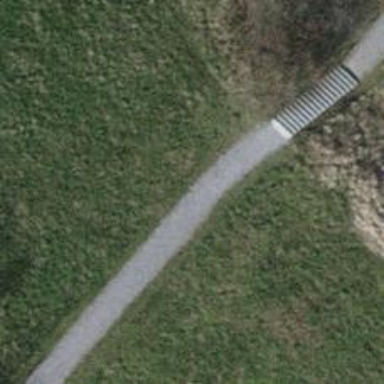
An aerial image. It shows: Footway along the road.